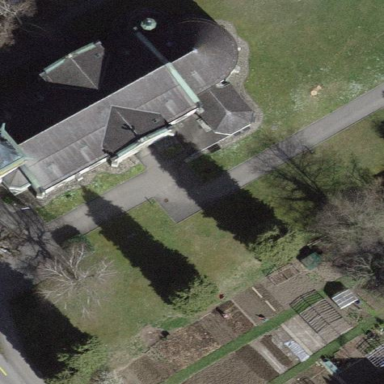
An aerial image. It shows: Church which is place of worship.